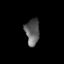
Tissue: prostate
Cell type: T cells
Senescence score: 0.1651
Nuclear area (px): 362
Mean DAPI intensity: 93.71